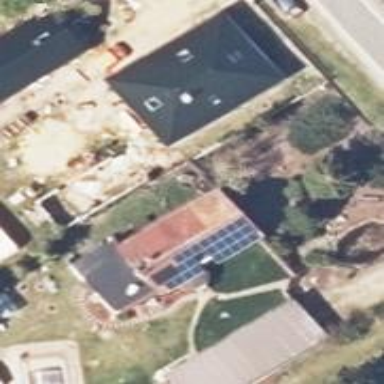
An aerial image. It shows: Simple house.